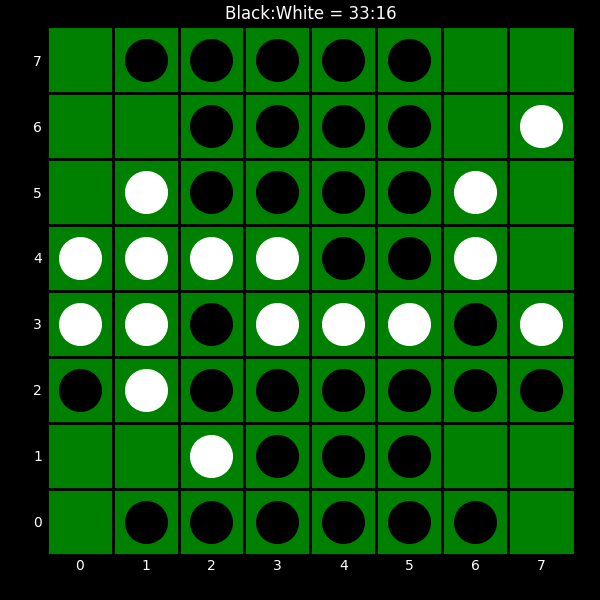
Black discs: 33
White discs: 16